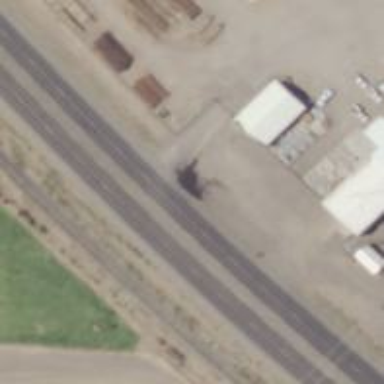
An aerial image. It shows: Asphalt trunk highway.